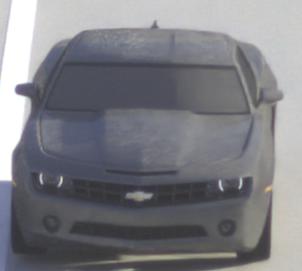
Make: Chevrolet
Model: Camaro Cabriolet 6.2 V8
Detailed model: Camaro (V) Coupé
Model produced from: 2011/09
Model produced until: 2014/02
Doors: 2
Color: gray
Road condition: dry road
Daytime: morning or afternoon
Contrast: medium contrast